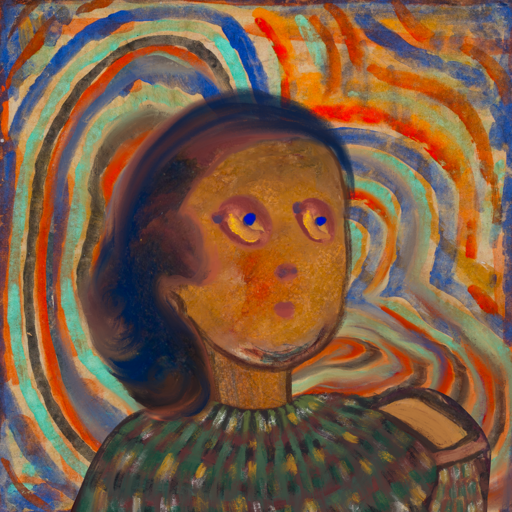
Background: Sisters, Head And Neck Side: Pipe, Face Side: Mother_And_Son_Son, Bust: After_Raid, Hair Side: Mother_And_Son_Son, Head Accessory: Blank, Second Necklace: Blank, Necklace: Blank, Baby: Blank